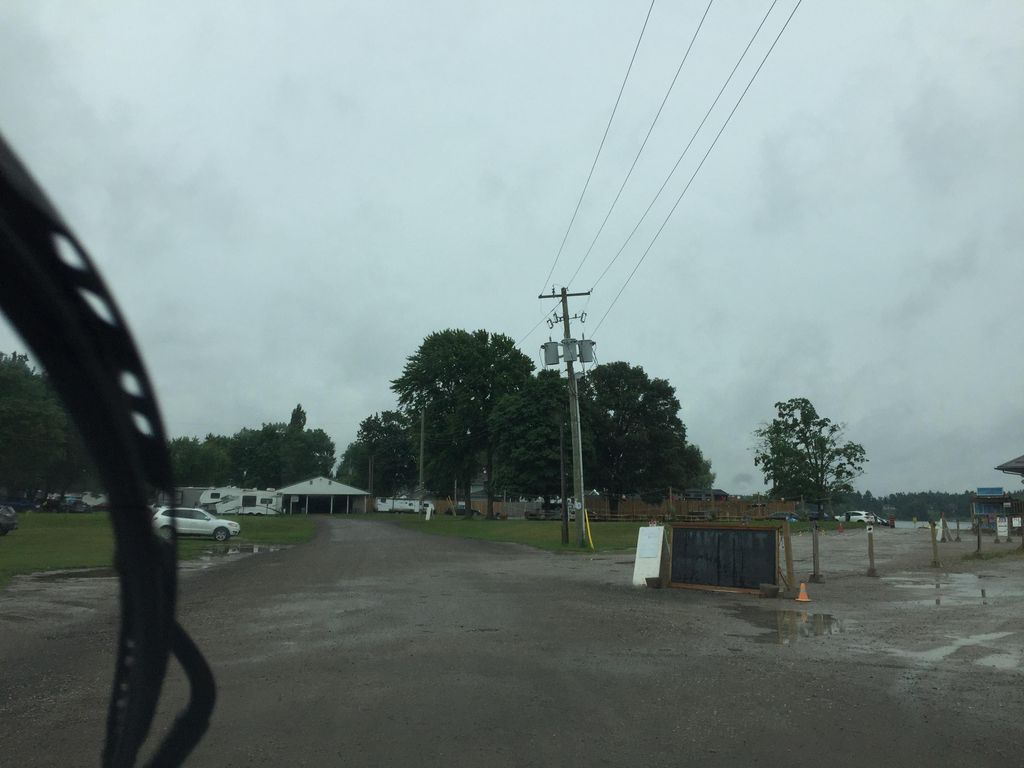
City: kitchener-waterloo